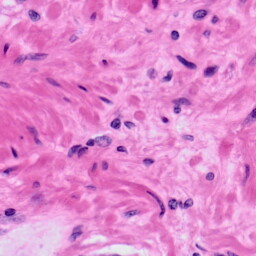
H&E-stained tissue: Prostate